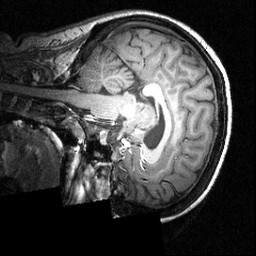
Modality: T1w
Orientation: sagittal
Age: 24
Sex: female
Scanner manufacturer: siemens
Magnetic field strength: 3.951 T
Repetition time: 1.5 s
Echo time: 0.00335 s